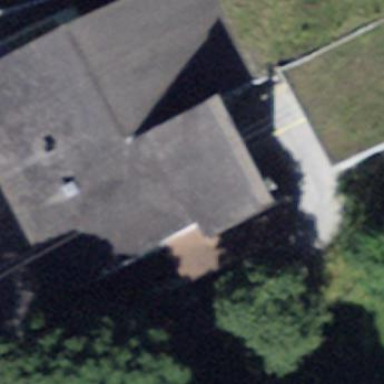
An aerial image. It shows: Warehouse building.